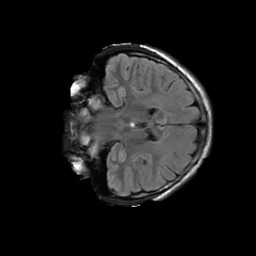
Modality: FLAIR
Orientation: coronal
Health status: ill
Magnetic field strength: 3 T